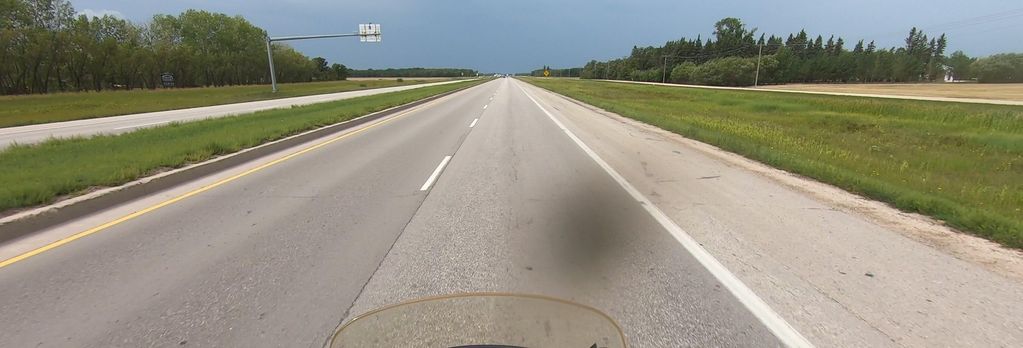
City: winnipeg